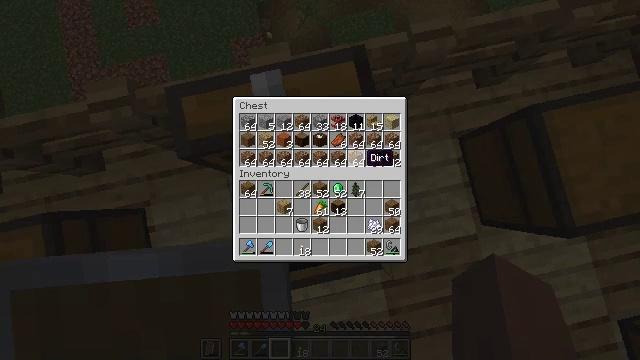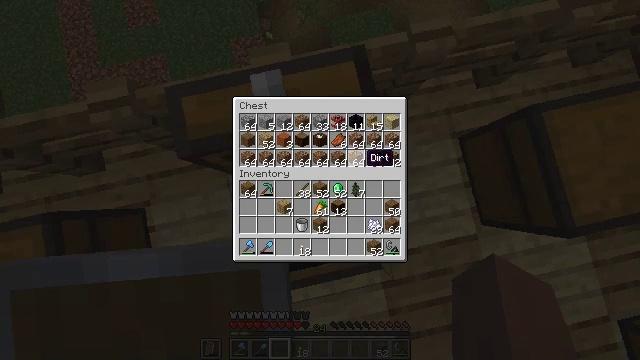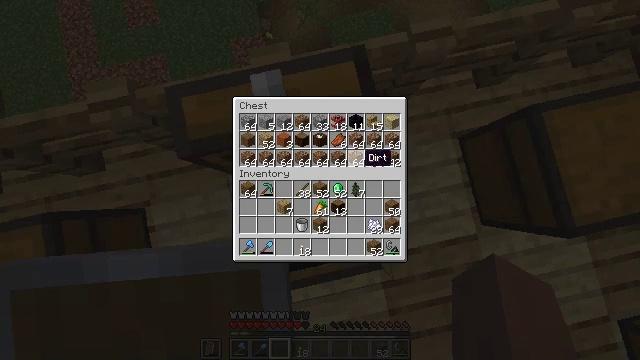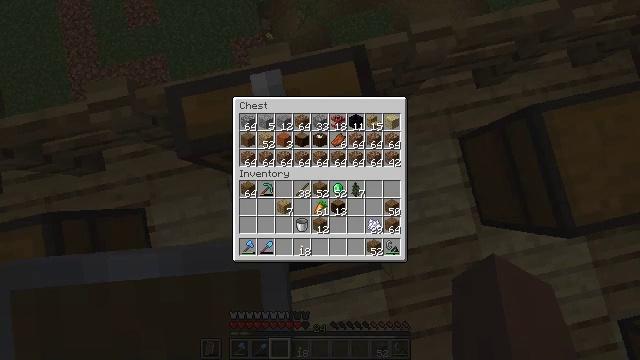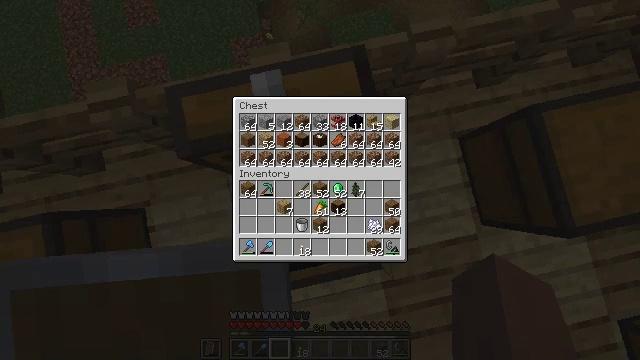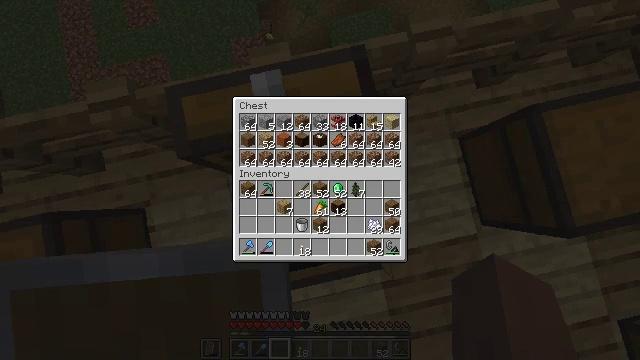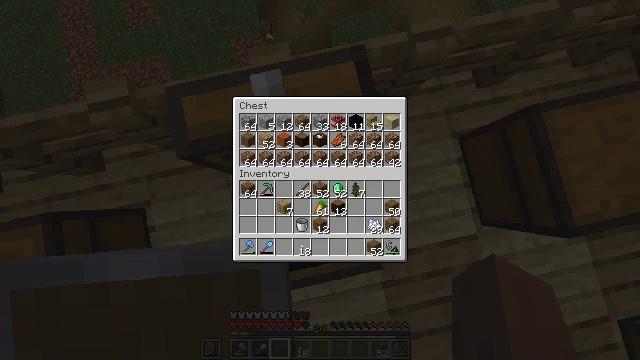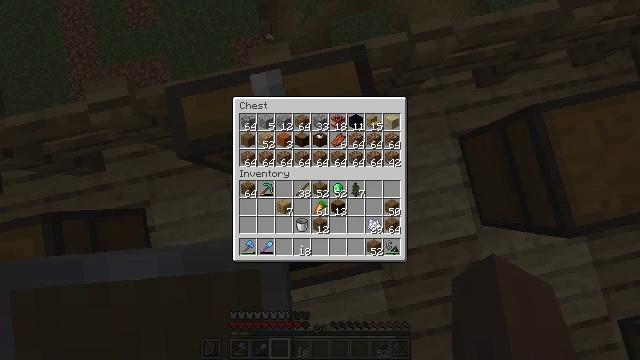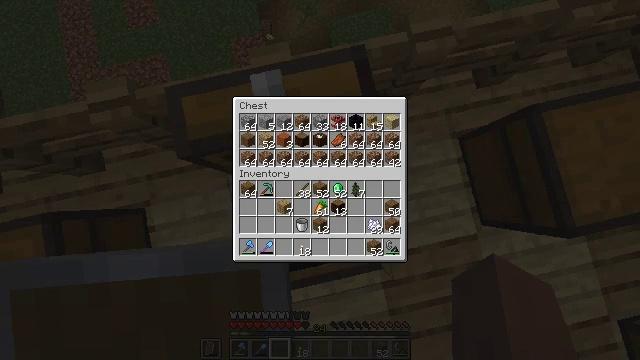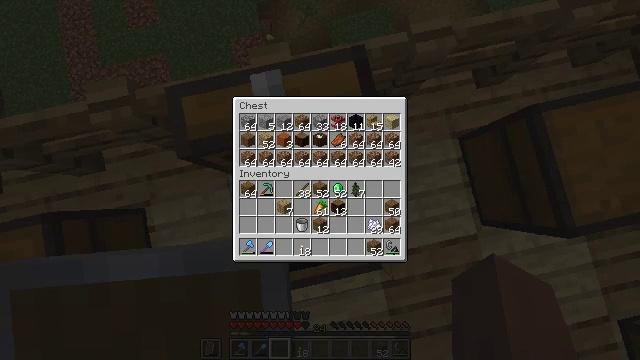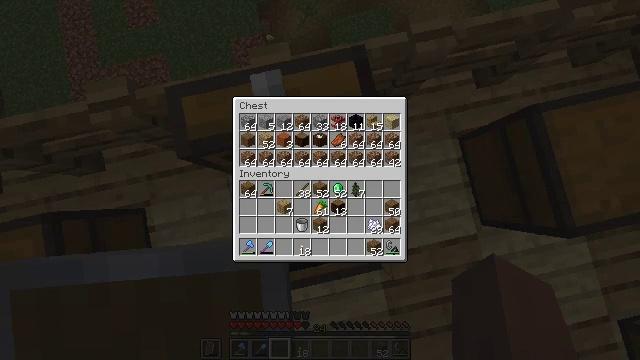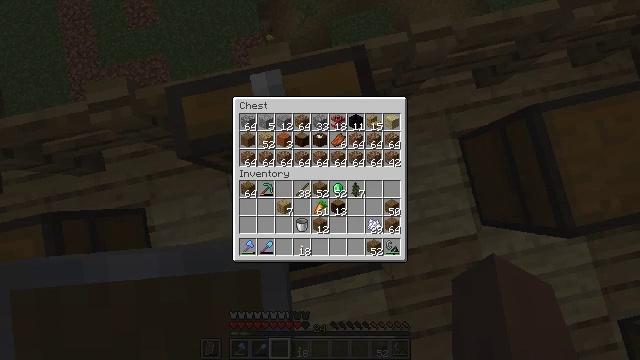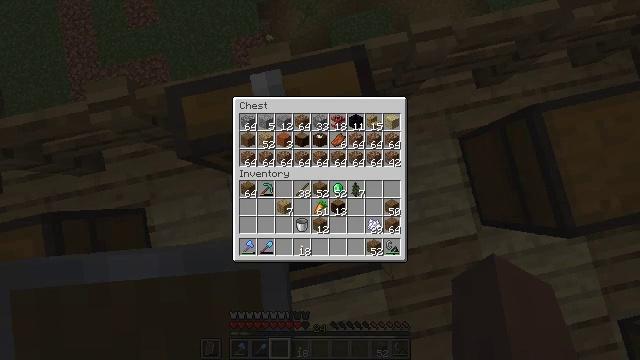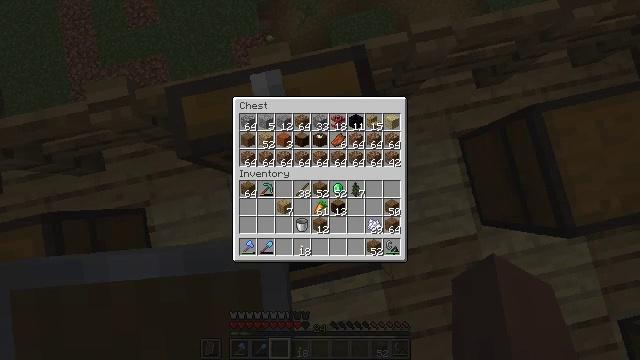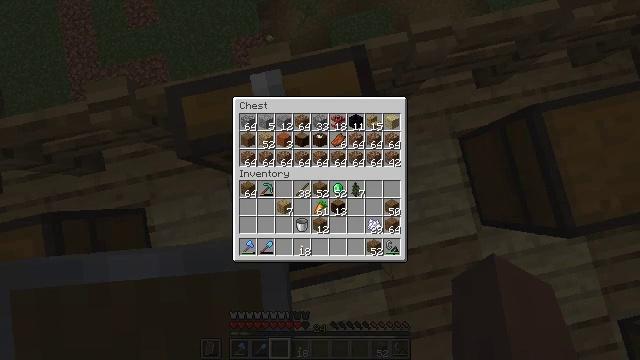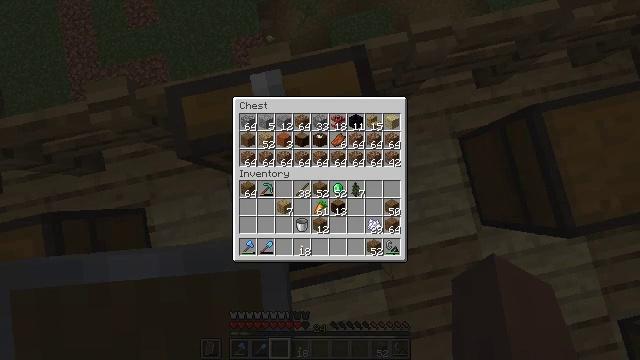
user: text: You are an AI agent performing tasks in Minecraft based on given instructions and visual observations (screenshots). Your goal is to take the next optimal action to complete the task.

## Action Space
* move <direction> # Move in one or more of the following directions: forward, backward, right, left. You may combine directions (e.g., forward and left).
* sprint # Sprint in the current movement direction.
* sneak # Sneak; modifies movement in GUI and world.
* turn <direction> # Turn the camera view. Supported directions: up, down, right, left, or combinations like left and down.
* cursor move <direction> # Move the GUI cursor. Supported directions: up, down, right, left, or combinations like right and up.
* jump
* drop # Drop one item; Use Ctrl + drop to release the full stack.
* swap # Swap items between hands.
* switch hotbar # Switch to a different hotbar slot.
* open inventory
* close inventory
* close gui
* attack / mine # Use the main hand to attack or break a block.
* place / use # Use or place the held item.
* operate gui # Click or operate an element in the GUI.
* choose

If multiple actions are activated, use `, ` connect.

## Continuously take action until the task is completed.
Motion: motion action
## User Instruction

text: Drop a flint and steel.
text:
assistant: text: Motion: no_op
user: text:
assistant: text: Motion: no_op
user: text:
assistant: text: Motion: no_op
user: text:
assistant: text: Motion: no_op
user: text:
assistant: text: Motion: no_op
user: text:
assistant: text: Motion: no_op
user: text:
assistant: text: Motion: no_op
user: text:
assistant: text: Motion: no_op
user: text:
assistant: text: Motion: no_op
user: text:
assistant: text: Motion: no_op
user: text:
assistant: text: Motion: no_op
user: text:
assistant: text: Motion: no_op
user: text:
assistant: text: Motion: no_op
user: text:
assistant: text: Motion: no_op
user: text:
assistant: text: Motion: no_op
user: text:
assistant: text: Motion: no_op
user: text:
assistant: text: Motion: no_op
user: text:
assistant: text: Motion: no_op
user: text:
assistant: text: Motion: no_op
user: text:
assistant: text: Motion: no_op
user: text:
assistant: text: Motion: no_op
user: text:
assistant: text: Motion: no_op
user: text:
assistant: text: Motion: no_op
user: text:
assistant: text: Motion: no_op
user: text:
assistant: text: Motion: no_op
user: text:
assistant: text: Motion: no_op
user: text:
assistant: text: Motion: no_op
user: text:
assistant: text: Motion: no_op
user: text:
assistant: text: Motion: no_op
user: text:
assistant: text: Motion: no_op